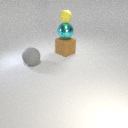
large brown rubber cube below large cyan metal sphere